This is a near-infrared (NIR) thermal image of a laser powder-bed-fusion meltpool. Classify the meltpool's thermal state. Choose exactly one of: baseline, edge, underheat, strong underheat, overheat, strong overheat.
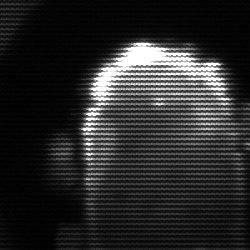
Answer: baseline